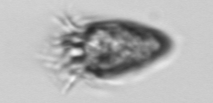
Label: Strombidium_tintinnodes